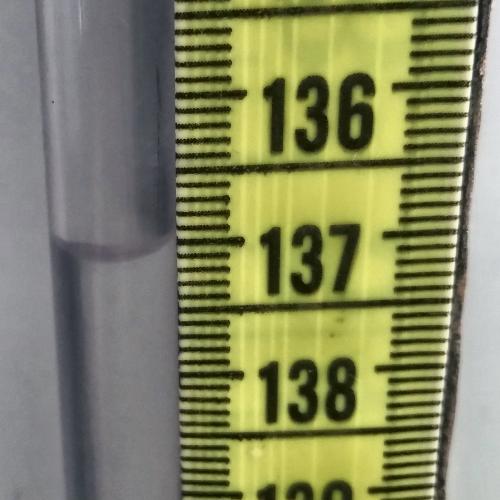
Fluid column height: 137.1 cm